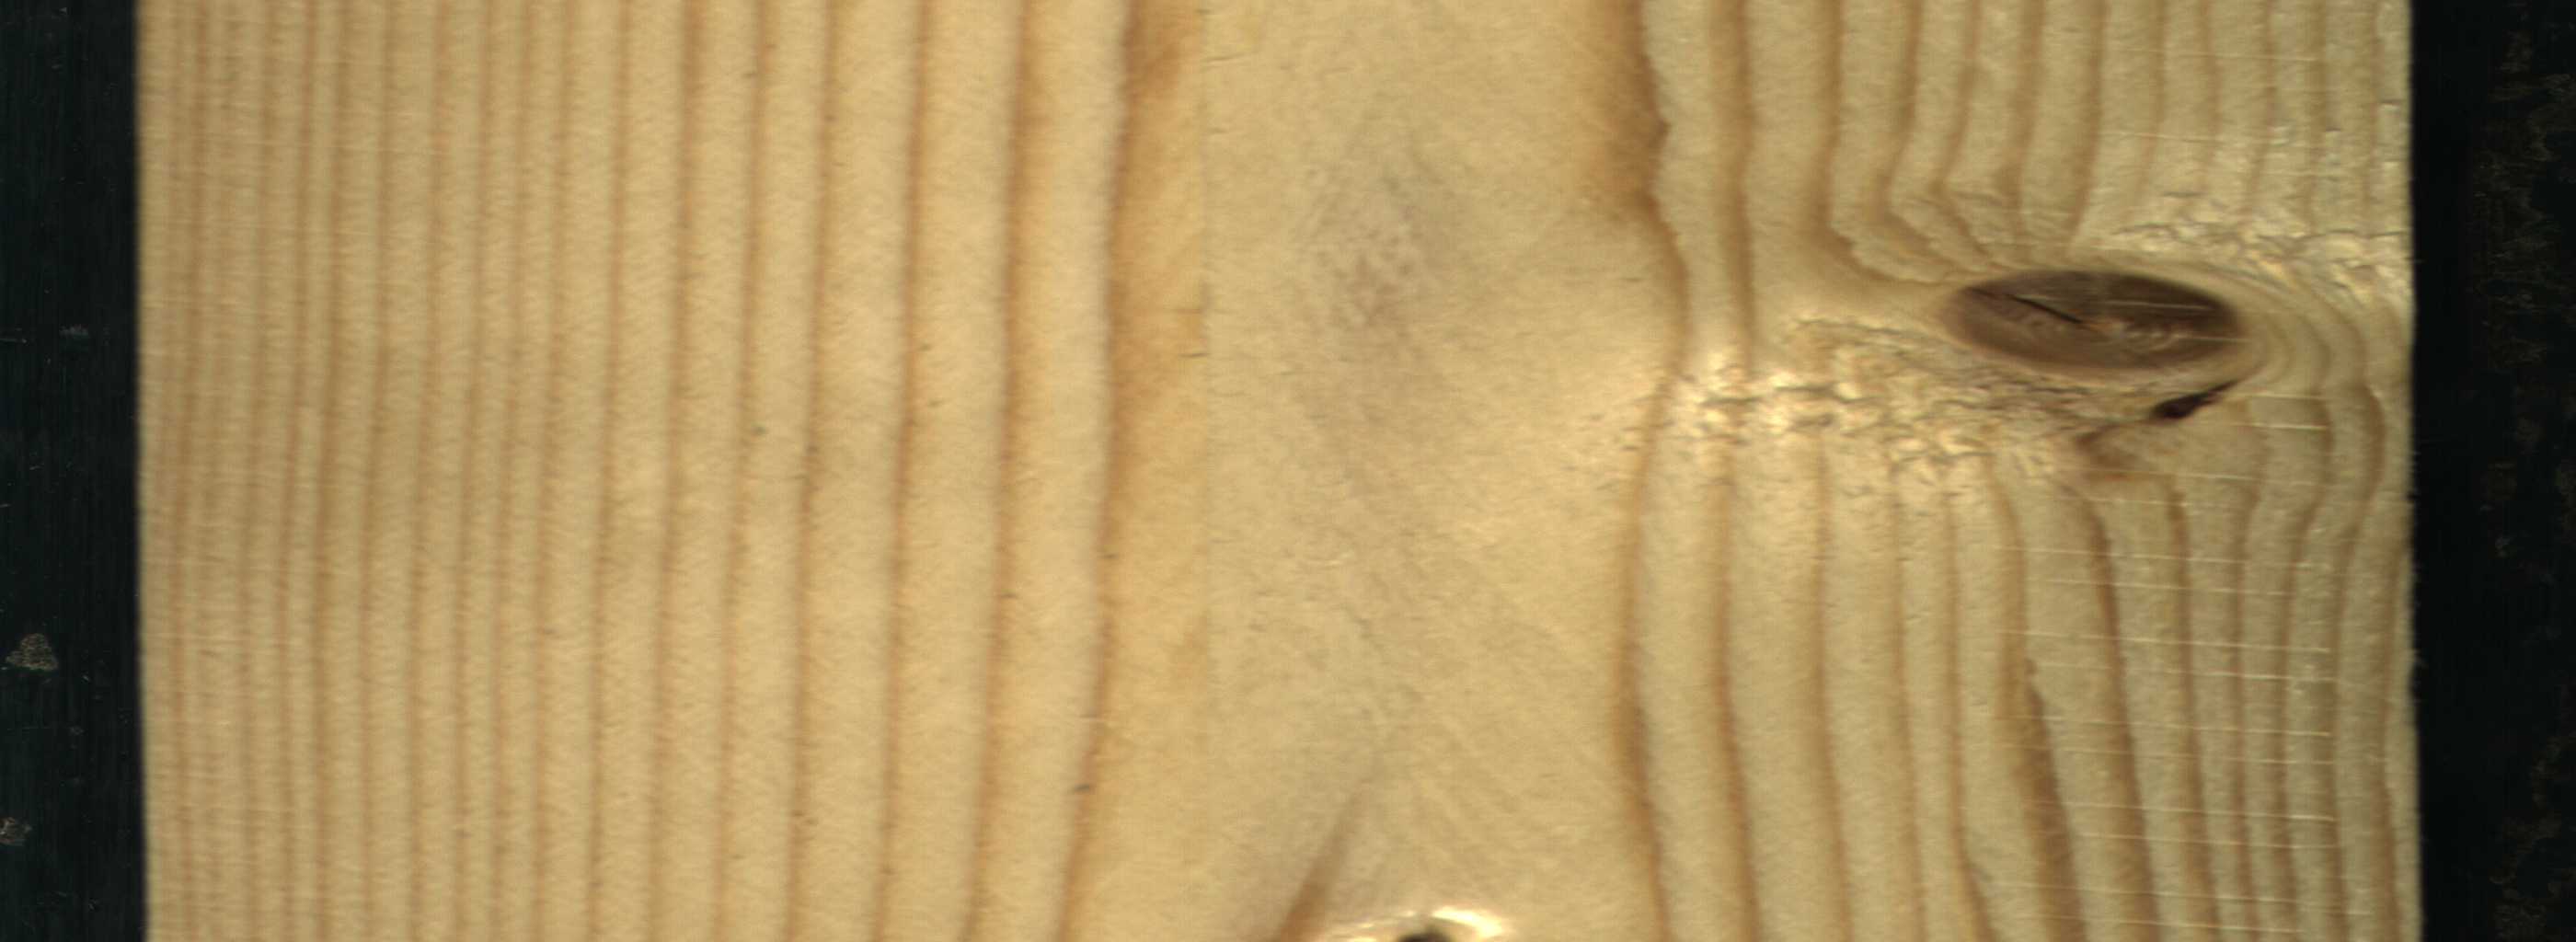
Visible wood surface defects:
Dead_Knot
Live_Knot
Live_Knot